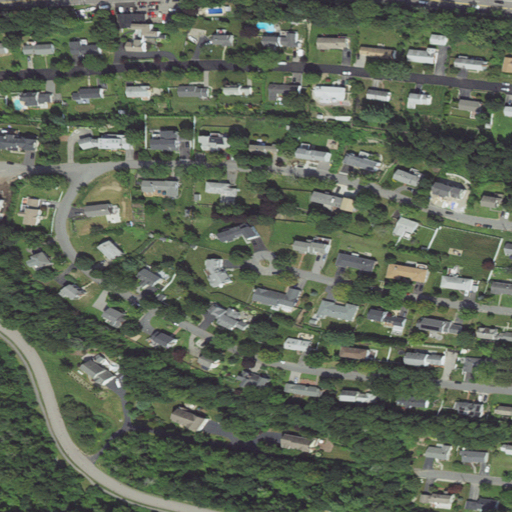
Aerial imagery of mountain in Massachusetts named Squirrel Hill containing medium intensity development, low intensity development, open development, deciduous forest, woody wetlands, and high intensity development